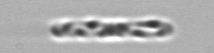
Label: Cerataulina_pelagica